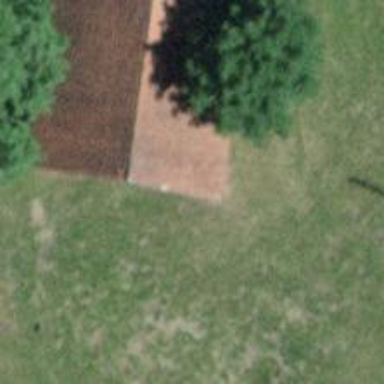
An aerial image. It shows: Rural barn.